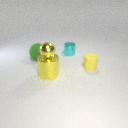
small cyan metal cylinder behind large yellow metal cylinder